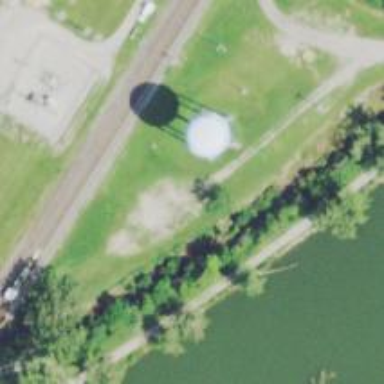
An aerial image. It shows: Water tower that is man-made.